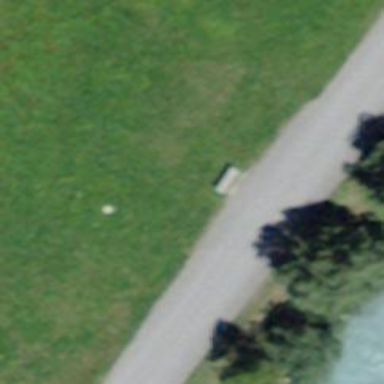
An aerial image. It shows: Brown bench in the vicinity.